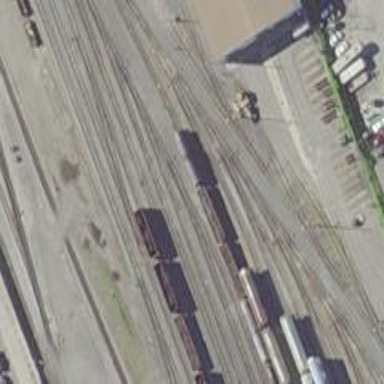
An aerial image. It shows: Railway yard used for servicing trains.